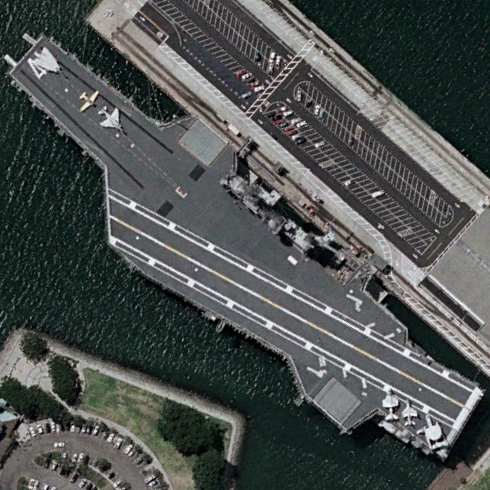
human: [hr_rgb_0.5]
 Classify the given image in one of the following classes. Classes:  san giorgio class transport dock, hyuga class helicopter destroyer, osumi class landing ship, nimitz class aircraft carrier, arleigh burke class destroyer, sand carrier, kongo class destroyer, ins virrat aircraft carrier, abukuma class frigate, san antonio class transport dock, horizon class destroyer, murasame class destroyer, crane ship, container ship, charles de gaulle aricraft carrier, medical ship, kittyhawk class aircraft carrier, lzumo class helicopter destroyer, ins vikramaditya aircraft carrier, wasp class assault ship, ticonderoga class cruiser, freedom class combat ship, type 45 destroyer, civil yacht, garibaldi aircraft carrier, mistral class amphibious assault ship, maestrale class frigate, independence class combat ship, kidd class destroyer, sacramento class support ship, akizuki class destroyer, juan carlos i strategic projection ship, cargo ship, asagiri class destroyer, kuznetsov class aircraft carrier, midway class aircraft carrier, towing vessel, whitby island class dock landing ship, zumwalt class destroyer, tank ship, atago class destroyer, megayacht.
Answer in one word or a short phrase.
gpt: Midway class aircraft carrier